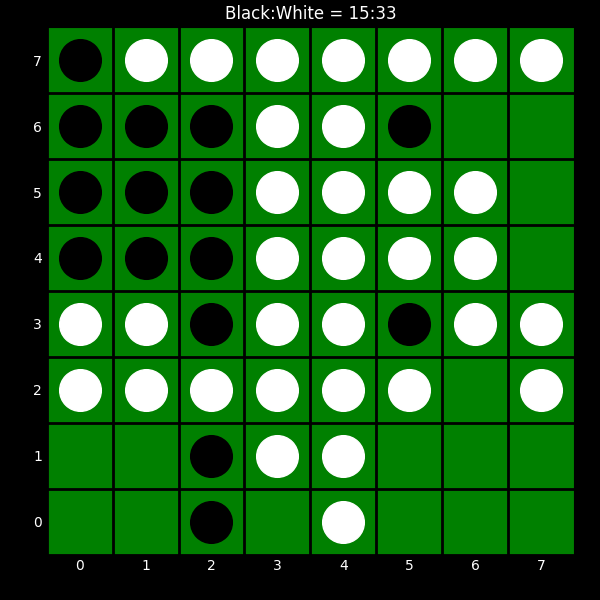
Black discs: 15
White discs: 33